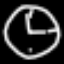
Label: clock